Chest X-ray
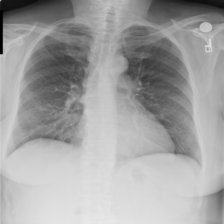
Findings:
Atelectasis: negative
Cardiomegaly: negative
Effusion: negative
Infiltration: negative
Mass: negative
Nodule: positive
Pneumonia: negative
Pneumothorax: negative
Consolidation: negative
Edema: negative
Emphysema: negative
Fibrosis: negative
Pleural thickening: negative
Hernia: negative